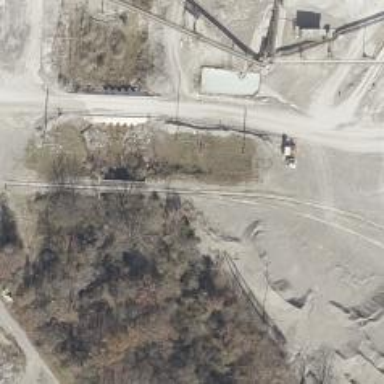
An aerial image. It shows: Railway spur bridge for aggregate freight services.